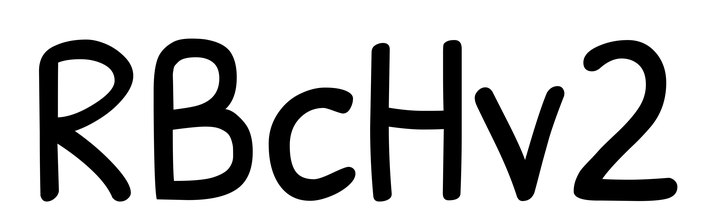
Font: PatrickHand-Regular